Question: I want to somehow prevent duplicate in my dropdown menu. So I have an input field where user can type something,then that will be saved in an dropdown menu. But I want to make sure that there will never be created a duplicate somehow. I have looked everywhere for days, and I can't find the right answer. I hope someone can help me.
This is what it looks like right now

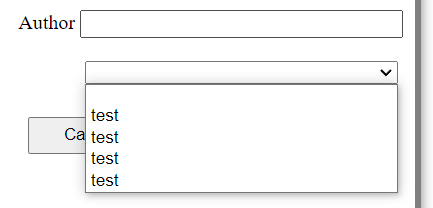
Answer: This works
'''
$(".dropdown > option").each(function(i){
if ($(this).val() == $("#addforfatter").val()) {
$(this).remove();
}});
'''